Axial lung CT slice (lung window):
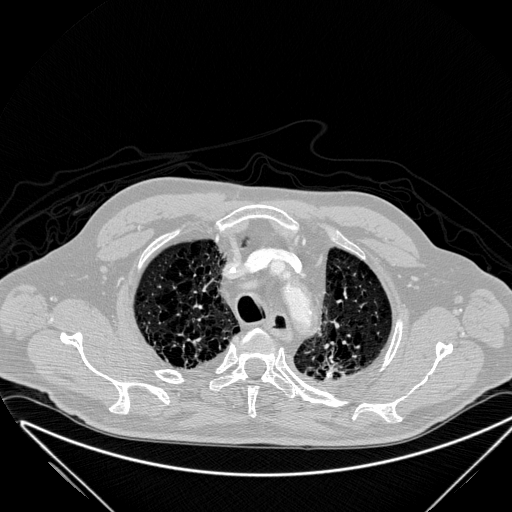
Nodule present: no